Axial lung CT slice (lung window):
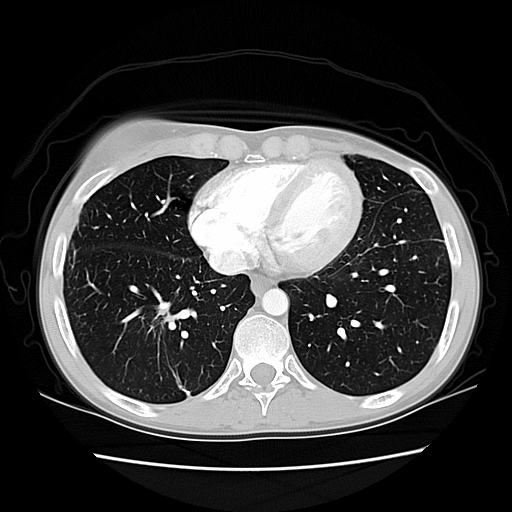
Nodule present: no